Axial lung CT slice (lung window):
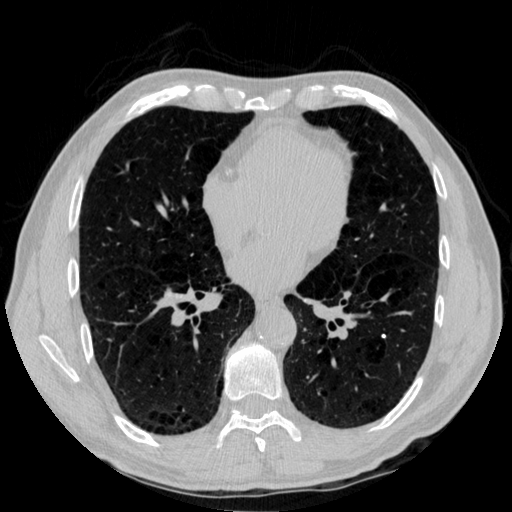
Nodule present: no